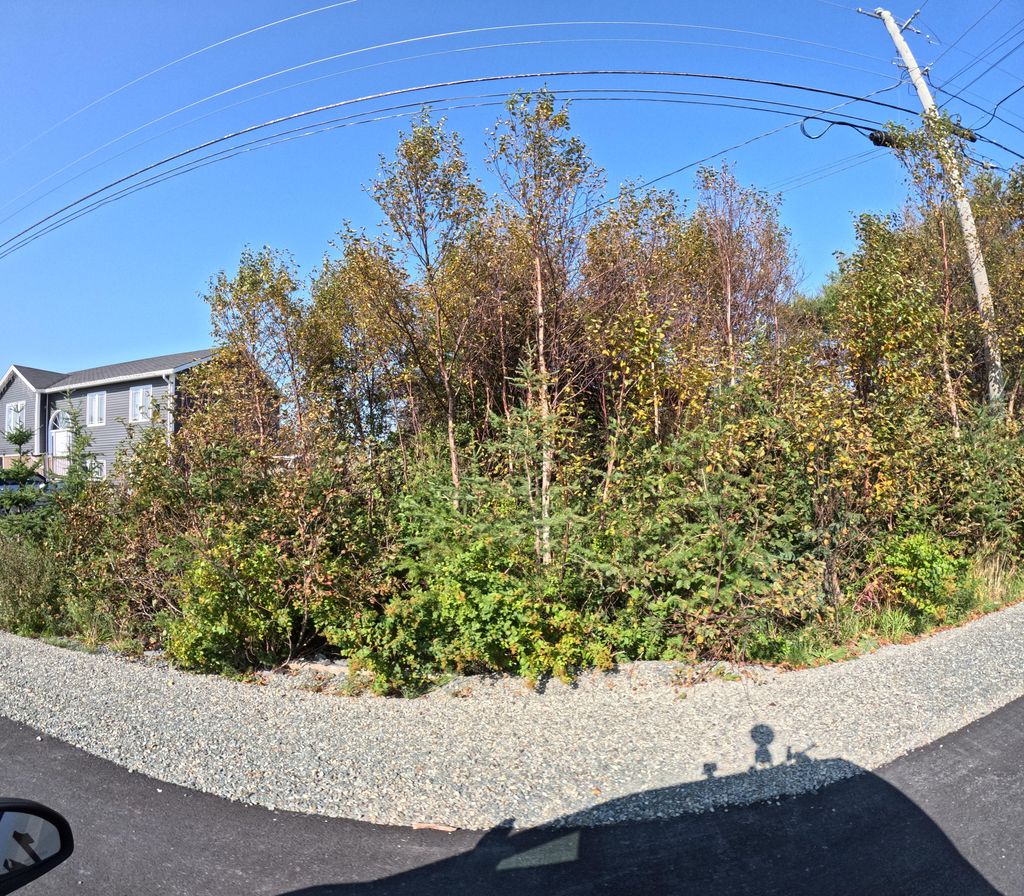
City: st_johns